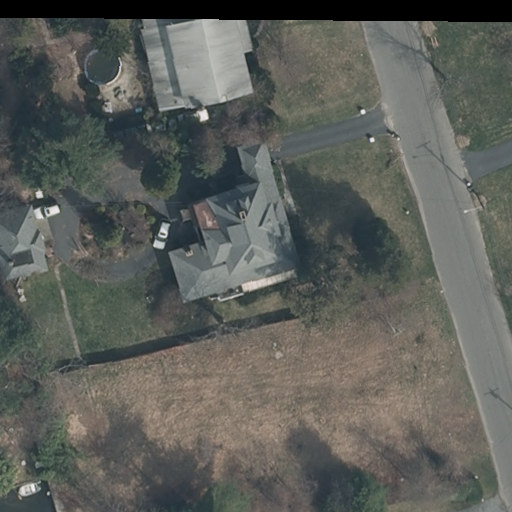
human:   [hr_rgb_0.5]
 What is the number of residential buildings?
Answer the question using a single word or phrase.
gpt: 2

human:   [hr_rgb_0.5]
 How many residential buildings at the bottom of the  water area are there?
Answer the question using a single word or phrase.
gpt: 0

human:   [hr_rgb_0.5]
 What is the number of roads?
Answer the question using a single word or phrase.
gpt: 1

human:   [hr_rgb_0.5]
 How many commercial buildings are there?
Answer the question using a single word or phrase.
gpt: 0

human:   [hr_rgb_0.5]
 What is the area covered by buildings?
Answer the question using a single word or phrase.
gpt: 1019m2

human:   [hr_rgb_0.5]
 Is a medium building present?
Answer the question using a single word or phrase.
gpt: yes

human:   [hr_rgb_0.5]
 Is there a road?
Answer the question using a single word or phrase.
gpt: yes

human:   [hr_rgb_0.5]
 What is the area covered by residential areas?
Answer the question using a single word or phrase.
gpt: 10595m2

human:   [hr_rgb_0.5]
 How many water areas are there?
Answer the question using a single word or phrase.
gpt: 1

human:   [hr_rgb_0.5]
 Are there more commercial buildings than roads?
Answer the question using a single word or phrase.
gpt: no

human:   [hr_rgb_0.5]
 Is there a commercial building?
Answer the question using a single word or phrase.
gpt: no

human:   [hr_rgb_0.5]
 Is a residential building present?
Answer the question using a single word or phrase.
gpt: yes

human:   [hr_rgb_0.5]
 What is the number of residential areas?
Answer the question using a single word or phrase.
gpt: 1

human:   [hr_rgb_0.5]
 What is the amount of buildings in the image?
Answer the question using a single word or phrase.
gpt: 3

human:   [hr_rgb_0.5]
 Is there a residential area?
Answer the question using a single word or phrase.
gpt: yes

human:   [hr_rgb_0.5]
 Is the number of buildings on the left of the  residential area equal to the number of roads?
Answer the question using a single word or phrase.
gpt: no

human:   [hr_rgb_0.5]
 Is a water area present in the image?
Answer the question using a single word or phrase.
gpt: yes

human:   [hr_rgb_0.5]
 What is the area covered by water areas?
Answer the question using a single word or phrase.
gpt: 43m2

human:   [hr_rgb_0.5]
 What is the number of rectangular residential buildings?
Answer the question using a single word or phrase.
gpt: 0

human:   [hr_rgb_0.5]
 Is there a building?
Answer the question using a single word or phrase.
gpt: yes

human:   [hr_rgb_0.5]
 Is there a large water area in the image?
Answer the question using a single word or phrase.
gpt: no

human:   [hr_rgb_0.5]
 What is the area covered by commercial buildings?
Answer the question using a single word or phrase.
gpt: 0m2

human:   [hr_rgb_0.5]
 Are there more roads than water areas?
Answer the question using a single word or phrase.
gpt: no

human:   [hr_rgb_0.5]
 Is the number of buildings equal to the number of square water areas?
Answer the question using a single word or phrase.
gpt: no

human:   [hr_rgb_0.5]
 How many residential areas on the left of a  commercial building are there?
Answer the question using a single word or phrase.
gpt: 0

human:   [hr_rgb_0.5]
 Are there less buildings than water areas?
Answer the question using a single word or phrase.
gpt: no

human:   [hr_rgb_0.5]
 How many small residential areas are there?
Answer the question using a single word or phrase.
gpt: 0

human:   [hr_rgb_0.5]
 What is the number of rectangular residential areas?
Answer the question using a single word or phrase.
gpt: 1

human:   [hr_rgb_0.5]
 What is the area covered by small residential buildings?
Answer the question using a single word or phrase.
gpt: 0m2

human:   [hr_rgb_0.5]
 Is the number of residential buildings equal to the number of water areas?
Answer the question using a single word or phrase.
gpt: no

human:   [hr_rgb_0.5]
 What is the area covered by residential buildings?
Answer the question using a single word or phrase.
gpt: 938m2

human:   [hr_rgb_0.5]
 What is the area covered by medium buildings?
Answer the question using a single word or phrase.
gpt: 418m2

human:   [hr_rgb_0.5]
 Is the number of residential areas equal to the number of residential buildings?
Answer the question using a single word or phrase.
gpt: no

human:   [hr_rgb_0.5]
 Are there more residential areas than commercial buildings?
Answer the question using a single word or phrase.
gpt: yes

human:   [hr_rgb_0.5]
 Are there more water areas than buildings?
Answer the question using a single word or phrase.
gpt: no

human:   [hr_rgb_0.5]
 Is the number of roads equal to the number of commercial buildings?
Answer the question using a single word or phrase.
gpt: no

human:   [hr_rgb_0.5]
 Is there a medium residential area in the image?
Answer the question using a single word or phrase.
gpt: no

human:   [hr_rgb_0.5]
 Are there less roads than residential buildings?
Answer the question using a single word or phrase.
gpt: yes

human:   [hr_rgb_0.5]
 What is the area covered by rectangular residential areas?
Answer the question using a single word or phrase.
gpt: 10595m2

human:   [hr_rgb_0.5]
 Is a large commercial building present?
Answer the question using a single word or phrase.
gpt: no

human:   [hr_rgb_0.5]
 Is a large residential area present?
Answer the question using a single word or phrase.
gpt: yes

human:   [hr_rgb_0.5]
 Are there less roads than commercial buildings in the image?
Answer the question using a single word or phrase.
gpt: no

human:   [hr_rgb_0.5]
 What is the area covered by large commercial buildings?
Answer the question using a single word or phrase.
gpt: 0m2

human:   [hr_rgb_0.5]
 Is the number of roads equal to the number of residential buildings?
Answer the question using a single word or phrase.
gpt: no

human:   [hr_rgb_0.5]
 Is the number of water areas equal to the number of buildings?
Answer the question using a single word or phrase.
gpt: no

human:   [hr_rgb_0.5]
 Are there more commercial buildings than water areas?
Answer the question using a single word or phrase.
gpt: no

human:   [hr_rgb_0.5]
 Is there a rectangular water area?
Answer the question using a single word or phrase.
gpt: yes

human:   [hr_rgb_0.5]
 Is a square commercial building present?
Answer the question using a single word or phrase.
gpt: no

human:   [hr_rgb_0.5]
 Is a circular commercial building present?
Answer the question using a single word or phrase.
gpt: no

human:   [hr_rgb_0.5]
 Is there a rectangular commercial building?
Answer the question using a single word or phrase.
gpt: no

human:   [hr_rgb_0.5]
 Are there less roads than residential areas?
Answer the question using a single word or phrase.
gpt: no

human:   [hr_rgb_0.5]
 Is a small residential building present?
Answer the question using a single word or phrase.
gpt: no

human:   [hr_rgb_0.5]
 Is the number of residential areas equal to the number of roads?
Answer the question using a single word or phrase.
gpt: yes

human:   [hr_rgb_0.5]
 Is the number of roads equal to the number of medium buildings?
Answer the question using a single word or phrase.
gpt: yes

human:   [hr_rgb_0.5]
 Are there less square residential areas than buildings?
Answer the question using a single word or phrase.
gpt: yes

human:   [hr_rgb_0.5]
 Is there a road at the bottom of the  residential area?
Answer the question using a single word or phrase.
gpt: no

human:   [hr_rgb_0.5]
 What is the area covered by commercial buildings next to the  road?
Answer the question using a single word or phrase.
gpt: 0m2

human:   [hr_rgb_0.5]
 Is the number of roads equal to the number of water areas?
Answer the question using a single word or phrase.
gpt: yes

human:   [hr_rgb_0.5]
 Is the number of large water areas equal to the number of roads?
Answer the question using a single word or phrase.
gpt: no

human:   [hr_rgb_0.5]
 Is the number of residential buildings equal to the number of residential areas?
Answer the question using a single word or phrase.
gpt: no

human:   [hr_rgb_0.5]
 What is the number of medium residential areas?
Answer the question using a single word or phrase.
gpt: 0

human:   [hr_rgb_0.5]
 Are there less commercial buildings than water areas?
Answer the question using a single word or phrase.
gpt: yes

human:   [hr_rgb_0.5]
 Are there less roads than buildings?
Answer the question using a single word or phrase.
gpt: yes

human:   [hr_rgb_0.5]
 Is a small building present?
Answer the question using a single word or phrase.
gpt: yes